Aerial crown-view tile of a tropical tree (Barro Colorado Island, Panama), acquired 20240611:
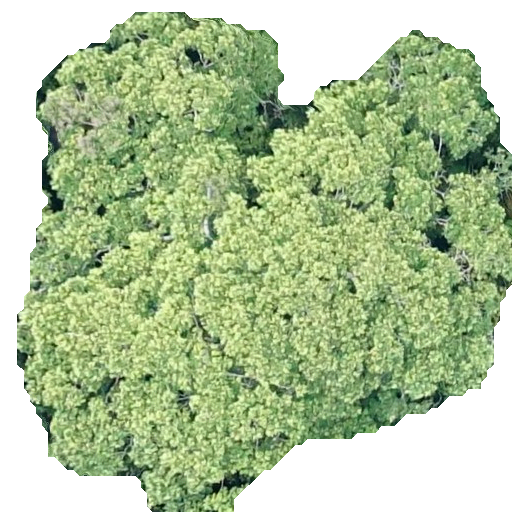
Species: Dipteryx oleifera
GBIF accepted scientific name: Dipteryx oleifera
Crown area: 298.191 m²